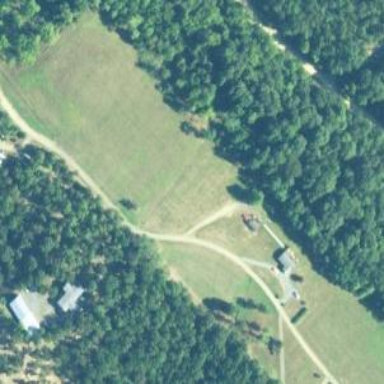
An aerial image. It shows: Driveway leading to service road.